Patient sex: F
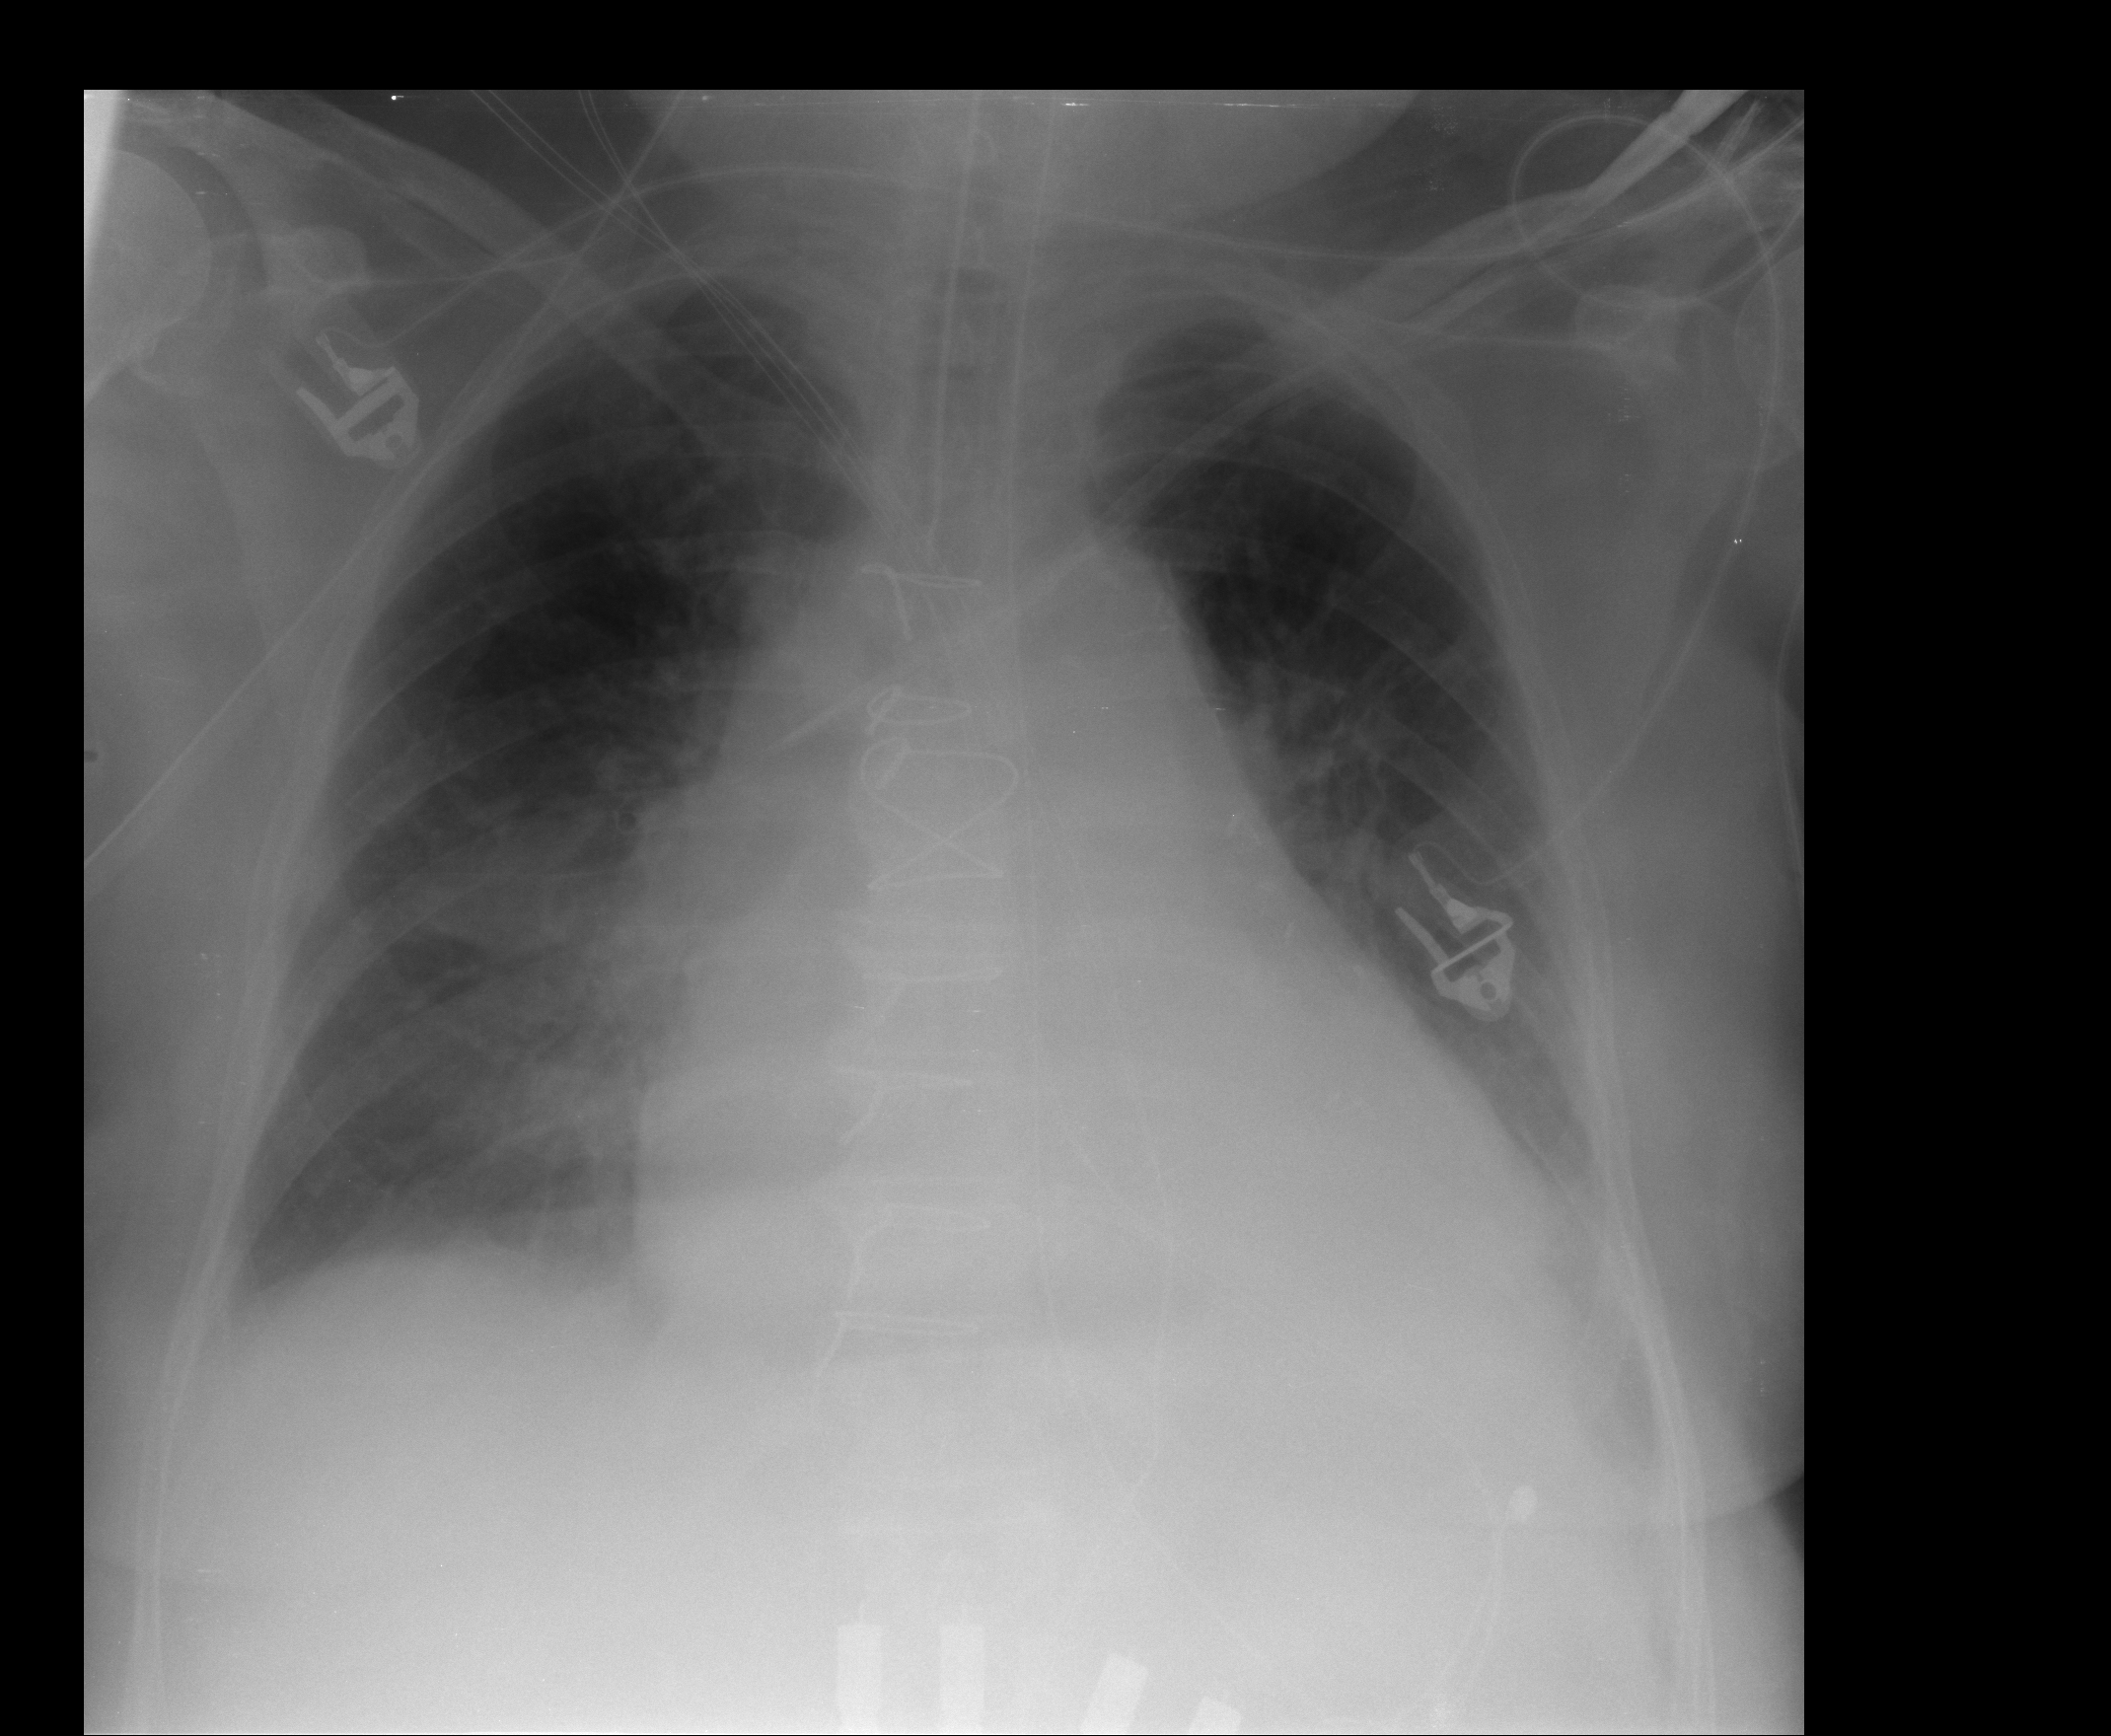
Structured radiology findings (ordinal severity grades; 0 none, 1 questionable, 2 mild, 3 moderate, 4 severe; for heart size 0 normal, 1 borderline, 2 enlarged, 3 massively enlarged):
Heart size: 3
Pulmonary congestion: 2
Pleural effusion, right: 2
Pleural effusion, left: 2
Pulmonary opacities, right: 0
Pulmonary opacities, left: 0
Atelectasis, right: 2
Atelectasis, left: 1